Question: My client is providing an international / long distance call service at cheap price to people if they make such calls via his company (Yes. It's like an international phone card)
The following is what my client wants to make.
Let's assume I have bunch of international / long distance / local phone numbers to call stored on my iPhone. If I tap one of the local phone numbers, iOS just lets me directly call the number. Not a problem. However, so that the user can use the service at cheaper price.
Of course, this should happen only in the application. I'm not trying to tweak how iOS works by default.
I wonder if it's technically possible on iOS.
---
## Update
I just came up with an idea that popping up a msg box if the tapped number is an international / long distance number before the following msg box by iPhone pops up.

Yup. before this one.
---
Can I show my custom msg box before the deafult one?
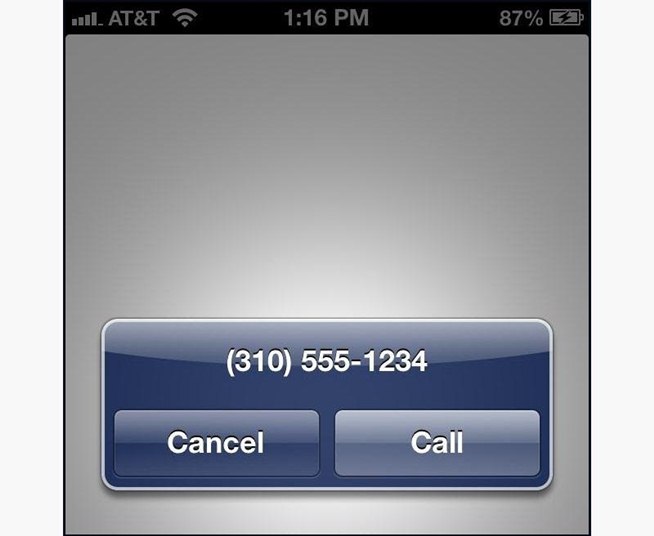
Answer: It sounds technically possible. The user can grant access to the contacts to the app which would allow the app to read names and phone numbers. The app could analyze the numbers and determine which ones are international and dial a LD service instead.
I would think that as long as the app is being completely clear to the user which service is being called and charges that may be incurred, I would think Apple would be okay with that.
The only other rule might be if the app looks too much like the built-in phone app or if it is determined the the functionality is redundant to the phone app. Good luck, Apple policy is sometimes a bit mysterious.
As for the alert, you can show any message, or even none at all.